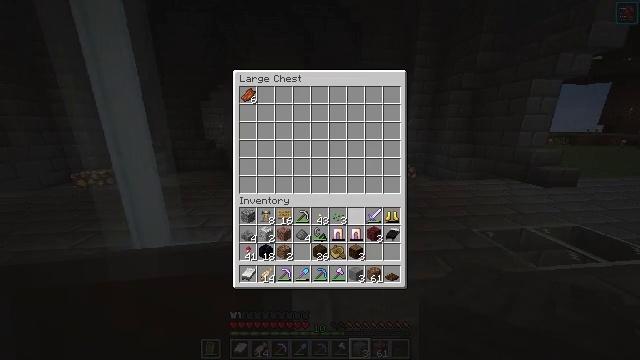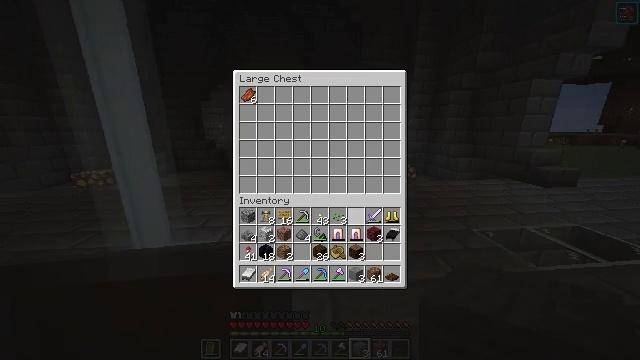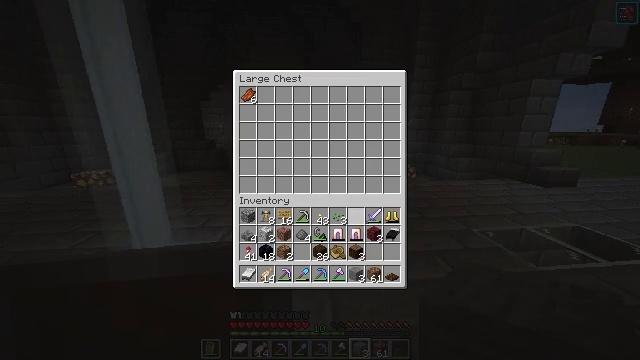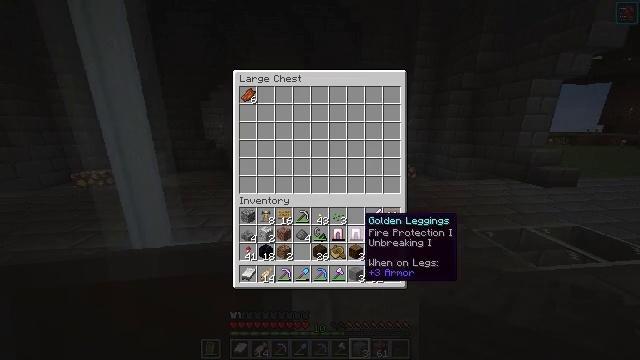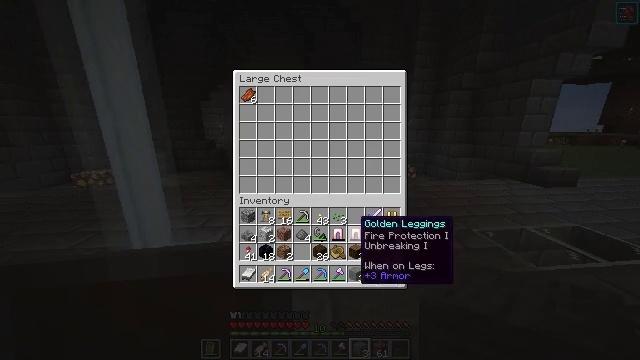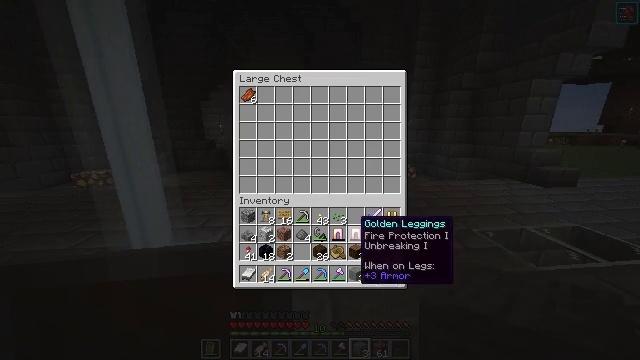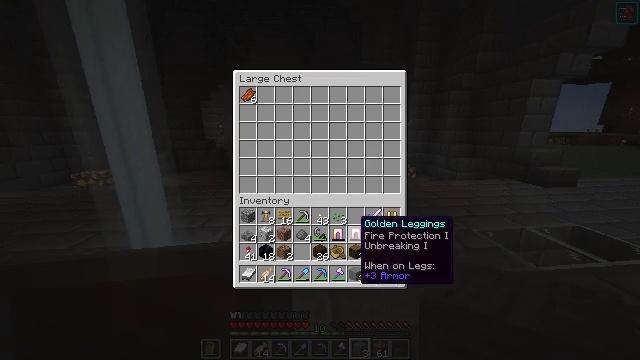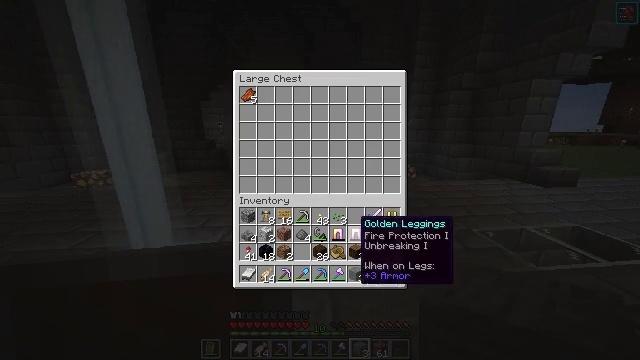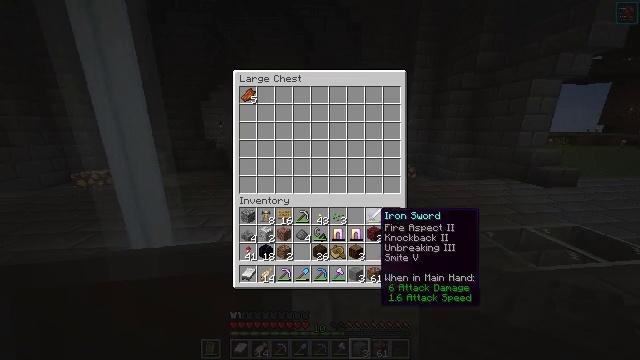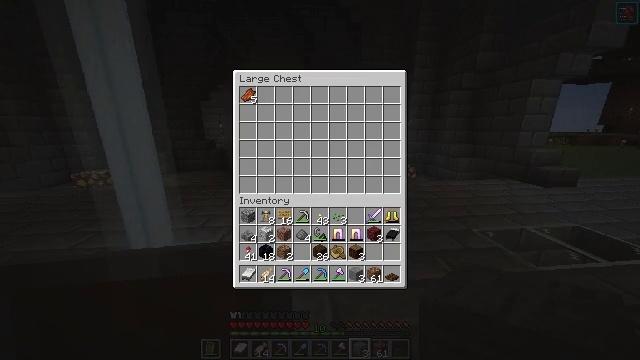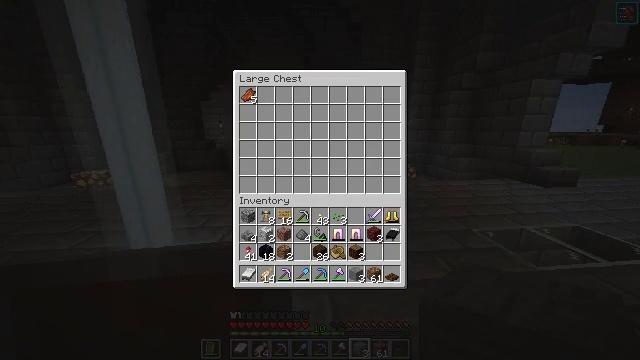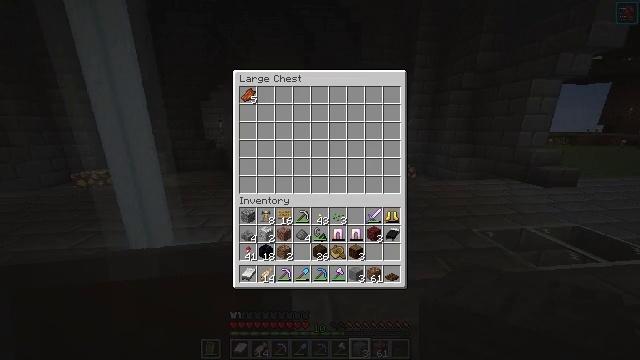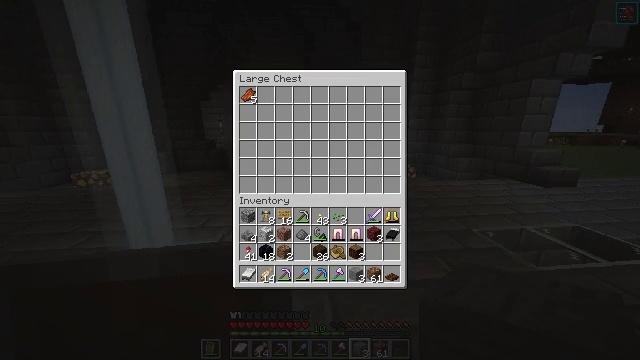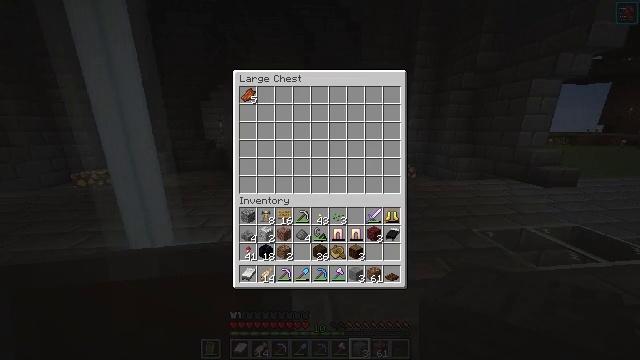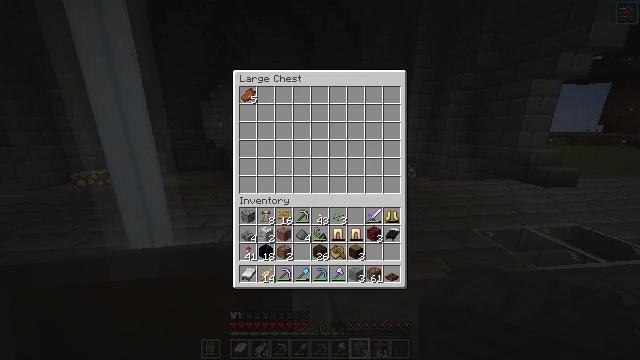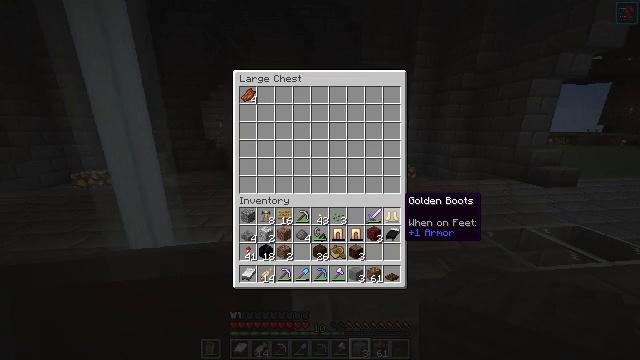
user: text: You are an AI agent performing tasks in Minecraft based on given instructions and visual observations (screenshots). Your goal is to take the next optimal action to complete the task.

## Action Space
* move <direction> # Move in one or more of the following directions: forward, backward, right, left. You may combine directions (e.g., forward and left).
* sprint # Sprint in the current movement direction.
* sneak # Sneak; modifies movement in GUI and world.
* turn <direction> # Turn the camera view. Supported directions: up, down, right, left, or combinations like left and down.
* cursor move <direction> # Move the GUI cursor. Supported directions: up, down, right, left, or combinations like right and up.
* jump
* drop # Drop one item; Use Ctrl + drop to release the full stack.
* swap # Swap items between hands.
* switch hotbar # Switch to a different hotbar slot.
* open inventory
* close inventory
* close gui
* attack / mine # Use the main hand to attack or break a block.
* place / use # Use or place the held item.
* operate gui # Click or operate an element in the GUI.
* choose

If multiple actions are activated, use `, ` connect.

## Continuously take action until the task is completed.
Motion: motion action
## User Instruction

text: Remove golden leggings from the inventory.
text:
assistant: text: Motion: sneak, choose
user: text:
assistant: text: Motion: sneak
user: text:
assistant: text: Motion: sneak, cursor move down
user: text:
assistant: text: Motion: sneak
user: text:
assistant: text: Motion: sneak
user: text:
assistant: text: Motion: sneak
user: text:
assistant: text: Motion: sneak
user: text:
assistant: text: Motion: sneak, cursor move right and up
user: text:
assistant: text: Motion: sneak, cursor move right and up
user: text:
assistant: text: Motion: sneak
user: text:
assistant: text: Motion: sneak
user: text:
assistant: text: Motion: sneak
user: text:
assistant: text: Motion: sneak
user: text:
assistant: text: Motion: no_op
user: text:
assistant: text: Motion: no_op
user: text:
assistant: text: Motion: no_op
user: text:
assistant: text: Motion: no_op
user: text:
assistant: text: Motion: no_op
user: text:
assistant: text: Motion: no_op
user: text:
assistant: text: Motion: no_op
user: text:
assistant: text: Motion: no_op
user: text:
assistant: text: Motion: no_op
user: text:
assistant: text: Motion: no_op
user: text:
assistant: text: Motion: no_op
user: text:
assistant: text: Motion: no_op
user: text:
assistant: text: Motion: no_op
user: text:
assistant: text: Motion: no_op
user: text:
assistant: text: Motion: no_op
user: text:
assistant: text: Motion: no_op
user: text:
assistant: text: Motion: no_op